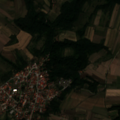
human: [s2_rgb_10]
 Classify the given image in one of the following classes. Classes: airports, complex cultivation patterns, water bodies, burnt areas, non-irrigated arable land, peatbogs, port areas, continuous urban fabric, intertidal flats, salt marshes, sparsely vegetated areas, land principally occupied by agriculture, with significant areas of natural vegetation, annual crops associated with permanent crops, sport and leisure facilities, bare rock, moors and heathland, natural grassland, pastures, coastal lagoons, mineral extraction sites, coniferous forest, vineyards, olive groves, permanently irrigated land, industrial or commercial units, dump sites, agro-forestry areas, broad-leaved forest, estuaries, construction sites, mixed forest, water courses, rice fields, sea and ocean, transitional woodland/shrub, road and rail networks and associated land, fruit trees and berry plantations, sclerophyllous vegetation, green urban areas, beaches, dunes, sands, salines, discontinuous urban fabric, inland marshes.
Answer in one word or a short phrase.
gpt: discontinuous urban fabric, complex cultivation patterns, land principally occupied by agriculture, with significant areas of natural vegetation, broad-leaved forest